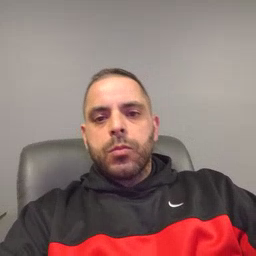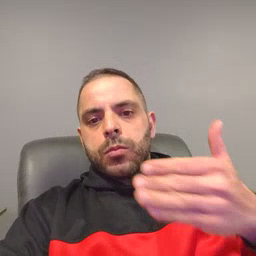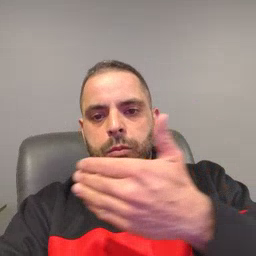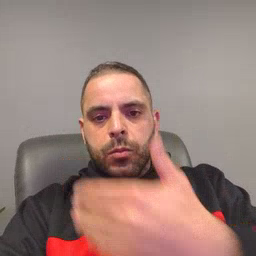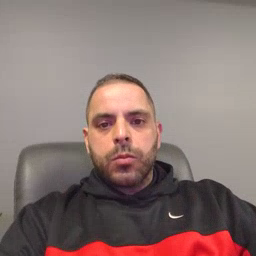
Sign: fish